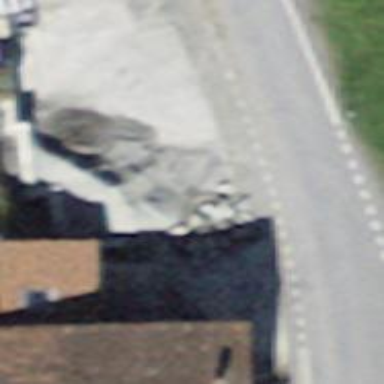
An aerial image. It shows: Building.